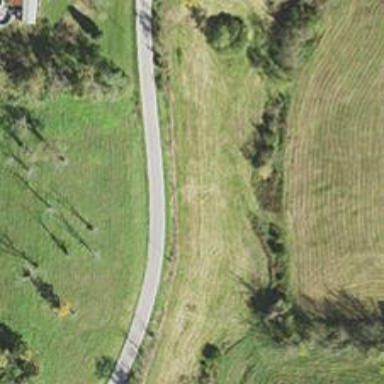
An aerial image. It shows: Tertiary road.